Question: I have a love-hate relationship with Pydev on Eclipse. For some reason it is now telling me that it has an unresolved import on the code:
'''
import csv
Traceback (most recent call last):
File "/Users/peterstannett/Documents/Programming/python/eclipse/workspace/myFirstPydev/csv.py", line 1, in <module>
import csv
File "/Users/peterstannett/Documents/Programming/python/eclipse/workspace/myFirstPydev/csv.py", line 3, in <module>
cr = csv.reader(f)
AttributeError: 'module' object has no attribute 'reader'
'''
It was working fine a few days ago I'm sure!
So I started to look at the interpreter and the path where the csv.py file should be and I can see in the System PYTHONPATH that it has the /lib/python2.7 where the csv.py file is held yet I still get an error.

Would someone please help me resolve this as it is most frustrating!
Thanks
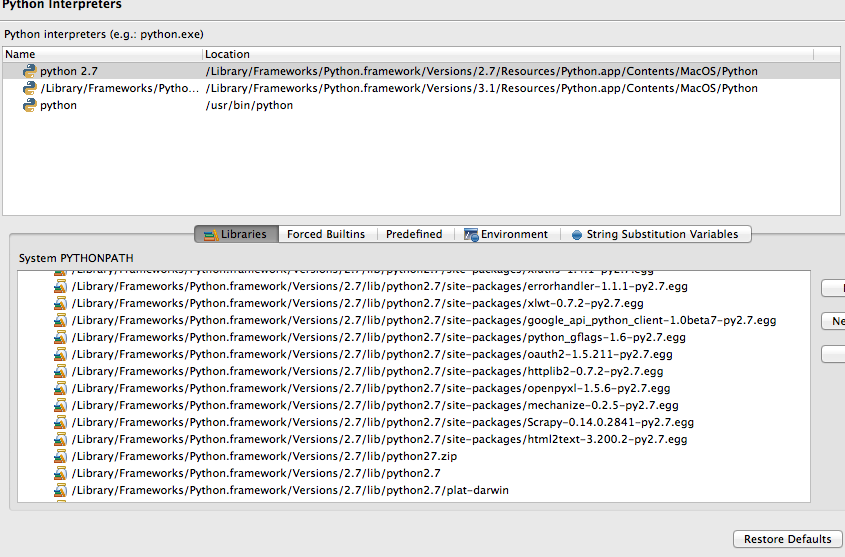
Answer: Since your file is called 'csv.py', it is found before the csv module from the standard library when you 'import csv'. Rename your file to something like 'myCsv.py' to resolve the ambiguity.